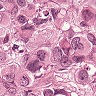
Metastatic tissue present: yes